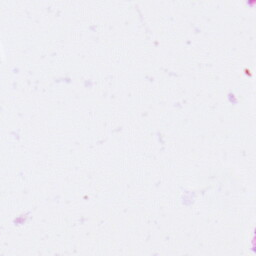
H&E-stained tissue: Pancreatic